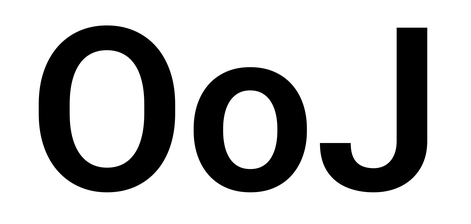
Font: Roboto_SemiBold